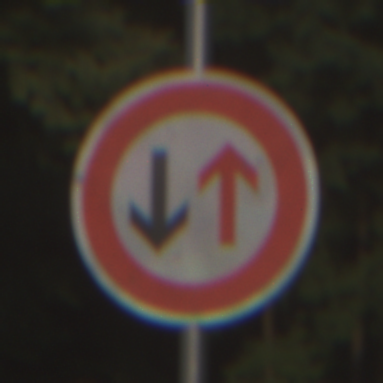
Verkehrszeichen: VorrangDesGegenverkehrs
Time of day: SunriseSunset
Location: Outdoor (Nature)
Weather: PartlyCloudy
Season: NotSpecified
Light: Natural